Question: I wrote a simple example that I expected would do it. The relevant code is pasted below, complete source available <URL>.
First, the method of my game class that draws three circles as canvas images using the 'asCanvasImage' method on my 'Circle' class:
'''
public void drawThreeTransparentCircles() {
// create an immediate layer and add to root layer
ImmediateLayer circleLayer = graphics().createImmediateLayer(
new ImmediateLayer.Renderer() {
public void render(Surface surf) {
Circle redCircle = new Circle(-25, 0, 50, Color.rgb(
255, 0, 0), 0.5f);
Circle whiteCircle = new Circle(0, 0, 50, Color.rgb(
255, 255, 255), 0.5f);
Circle blueCircle = new Circle(25, 0, 50, Color.rgb(0,
0, 255), 0.5f);
surf.drawImage(redCircle.asCanvasImage(),
redCircle.getScreenX(), redCircle.getScreenY());
surf.drawImage(whiteCircle.asCanvasImage(),
whiteCircle.getScreenX(),
whiteCircle.getScreenY());
surf.drawImage(blueCircle.asCanvasImage(),
blueCircle.getScreenX(),
blueCircle.getScreenY());
}
});
rootLayer.add(circleLayer);
}
'''
And then 'asCanvasImage' method of my 'Circle' class:
'''
public CanvasImage asCanvasImage() {
int diameter = radius * 2;
CanvasImage circleImage = graphics().createImage(diameter, diameter);
Canvas canvas = circleImage.canvas();
canvas.setFillColor(color);
canvas.fillCircle((float) radius, (float) radius, (float) radius);
canvas.setAlpha(alpha);
return circleImage;
}
'''
The alpha value is set to 0.5 for each circle. But this is the result when I run the Java version:

I discovered that if I change the alpha value on the rootLayer, it makes the images transparent:
'''
rootLayer.setAlpha(0.5f);
'''
However I wish to make each of the circle images independently transparent with different alpha values. Does that mean I have to add each image to its own layer and set the transparency on that layer?
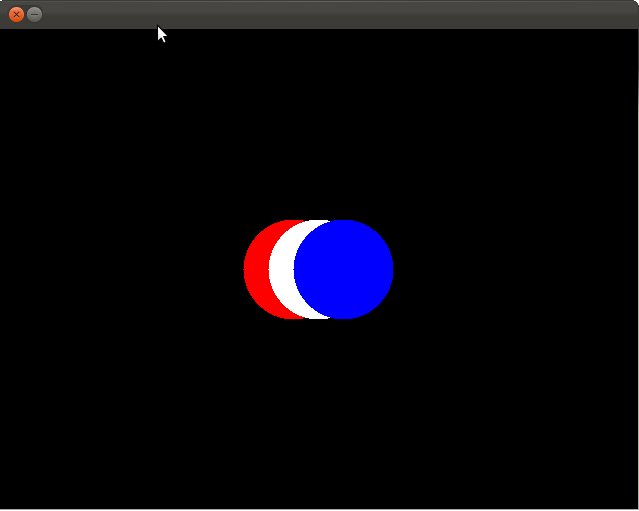
Answer: I was able to create independent transparent circles using images layers. Is this the best way to accomplish this?
I added an 'asImageLayer' method to my 'Circle' class that creates a circle image using the 'asCanvasImage' method above then creates an image layer from that and successfully applies the alpha value:
'''
public ImageLayer asImageLayer() {
CanvasImage image = asCanvasImage();
ImageLayer imageLayer = graphics().createImageLayer(image);
imageLayer.setAlpha(alpha);
imageLayer.transform().translate(getScreenX(), getScreenY());
return imageLayer;
}
'''
My game class method that calls 'asImageLayer' which in turn gets called by the 'paint' method:
'''
public void drawTransparentImageLayers() {
GroupLayer groupLayer = graphics().createGroupLayer();
groupLayer.add(bgLayer);
groupLayer.add(redCircle.asImageLayer());
groupLayer.add(whiteCircle.asImageLayer());
groupLayer.add(blueCircle.asImageLayer());
rootLayer.add(groupLayer);
}
'''
The result (the circles moves slightly at random leaving a trace):

It works but the movement appears to slow down over time. Performance issue?